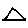
Label: triangle